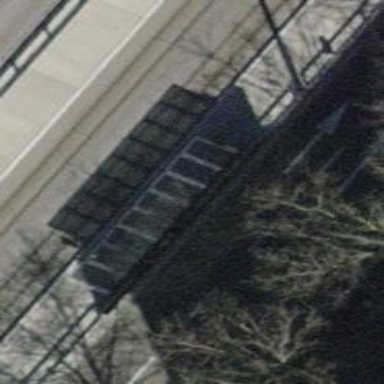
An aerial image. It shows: Public transport shelter.